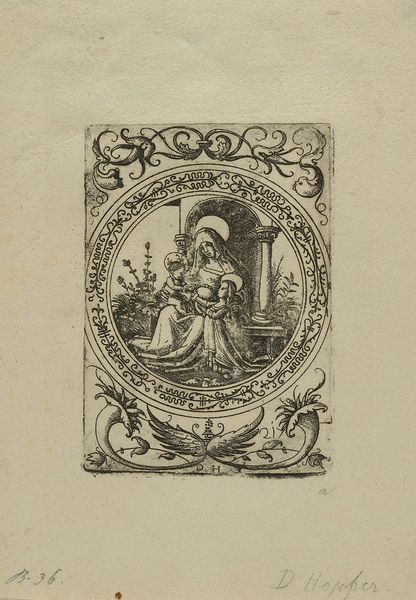
Titel: Maria mit dem Kinde und Anna in ornamentaler Umrahmung
Künstler: Daniel Hopfer
Standort: Hamburg
Institution: Museum für Kunst und Gewerbe Hamburg
Schlagwörter: pfeiler, kind, renaissance, papier, grafik, graphik, fotografie, photographie, druckgraphik, druckgrafik, radierung, heiligenschein, nimbus, maria, madonna, anna, arabeske, jesuskind, rankenwerk, christuskind, rankenornament, gerippt, reproduktionen, druckerzeugnisse, säule, ornamentstich, vorlageblätter, hopfenblatt